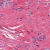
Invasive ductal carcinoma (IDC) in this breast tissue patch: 0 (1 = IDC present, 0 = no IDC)